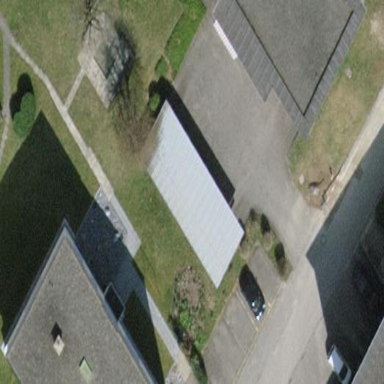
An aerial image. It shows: Garages with flat roofs.